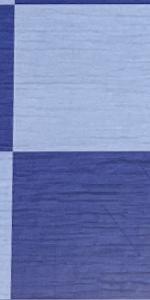
Label: Empty